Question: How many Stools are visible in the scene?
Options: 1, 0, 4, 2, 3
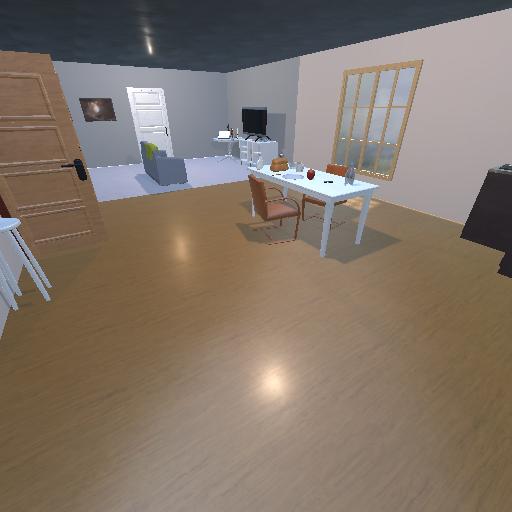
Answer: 1